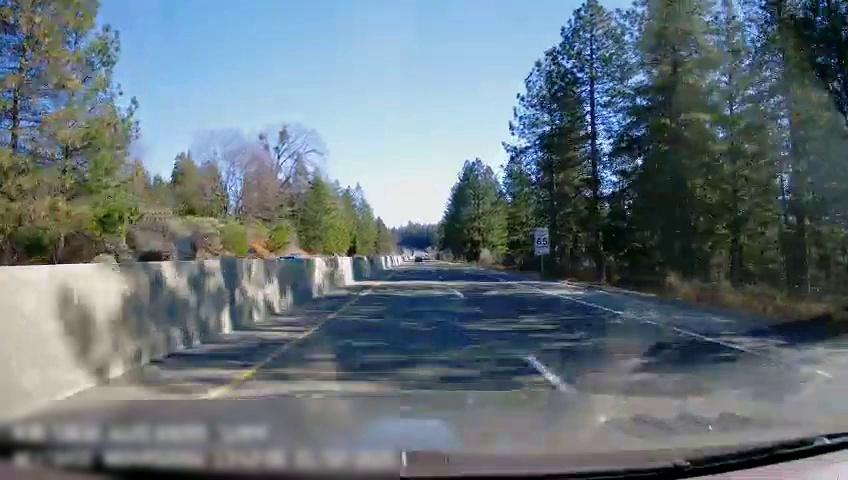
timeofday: Day
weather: Sunny
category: Drivable Space
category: Lanes | Alternate Lane
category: Lanes | Current Lane
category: Lanes | Alternate Lane
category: Traffic | Signs